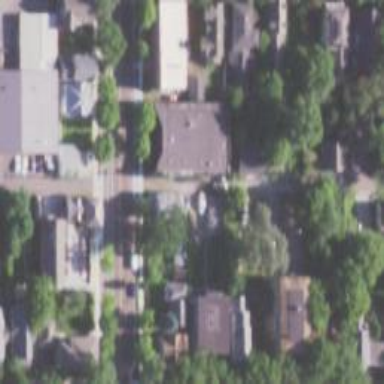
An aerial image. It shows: Alley classified as service road.